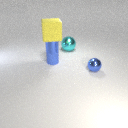
small blue metal sphere to the right of small blue rubber cylinder